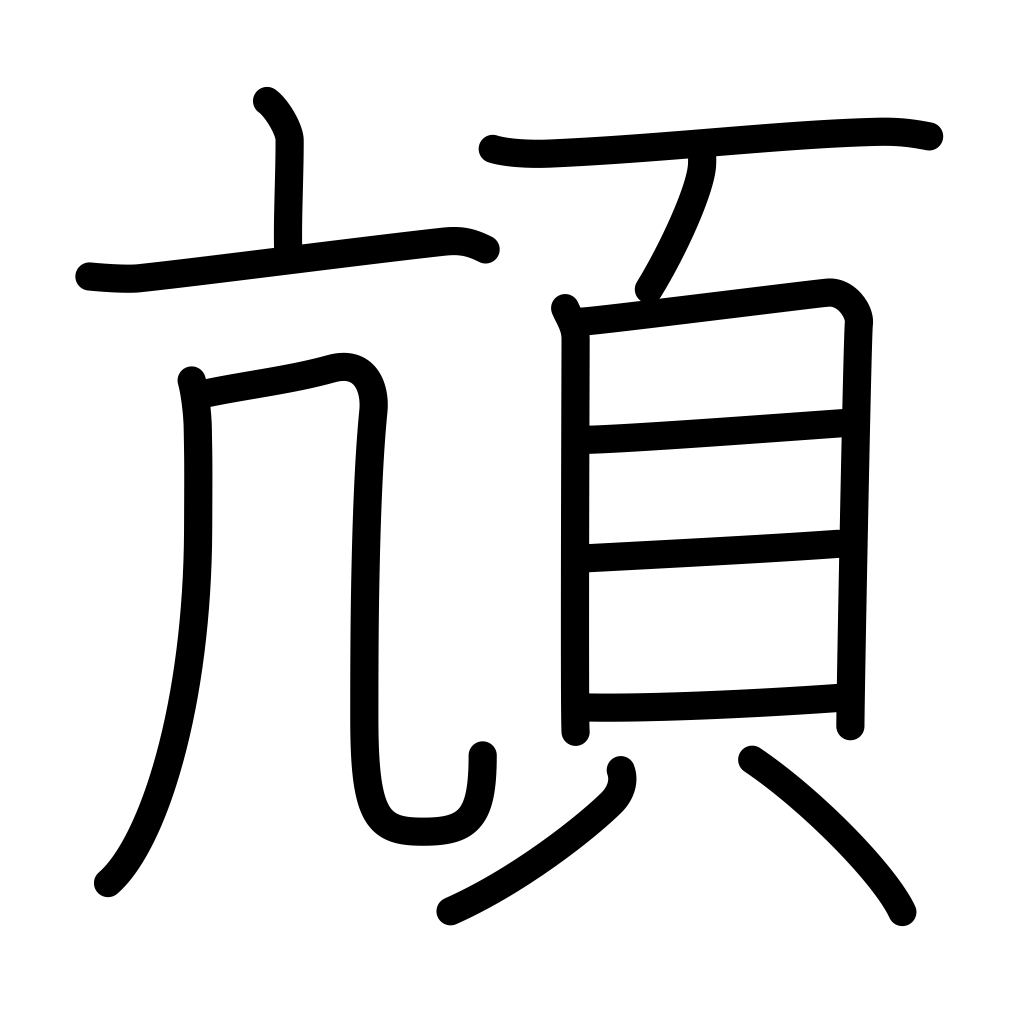
Meaning: alight, land, throat, neck